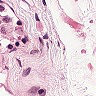
Metastatic tissue present: no